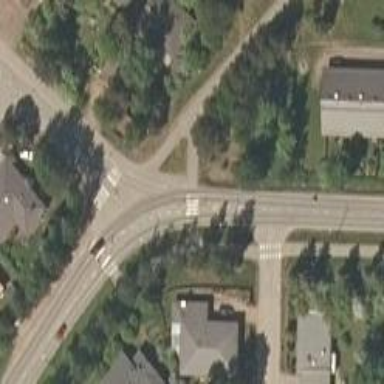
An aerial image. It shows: Asphalt cycleway featuring zebra crossing. The crossing is uncontrolled.